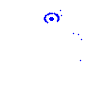
Particle: proton